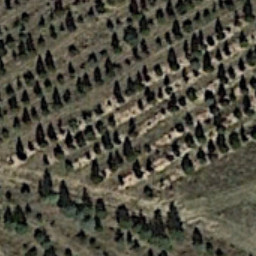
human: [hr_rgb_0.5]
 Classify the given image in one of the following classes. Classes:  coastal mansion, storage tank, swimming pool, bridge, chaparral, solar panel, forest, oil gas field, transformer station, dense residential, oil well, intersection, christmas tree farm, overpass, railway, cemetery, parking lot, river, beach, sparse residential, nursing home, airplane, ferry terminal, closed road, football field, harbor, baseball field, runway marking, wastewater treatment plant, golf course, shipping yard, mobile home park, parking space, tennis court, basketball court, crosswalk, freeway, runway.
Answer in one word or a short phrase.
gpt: christmas tree farm